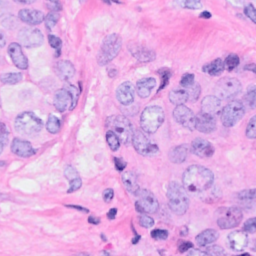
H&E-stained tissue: Breast